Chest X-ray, PA view. Patient: 26 years old, sex M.
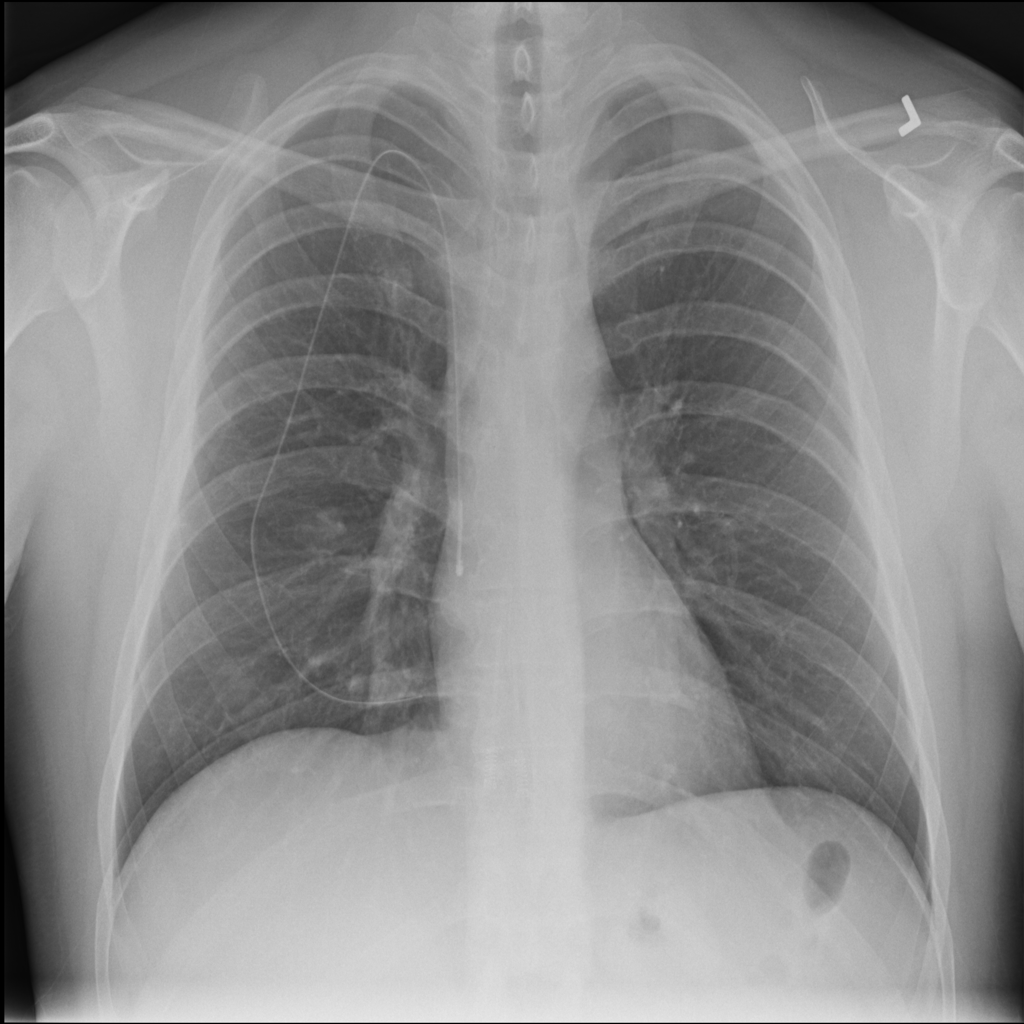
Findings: No Finding